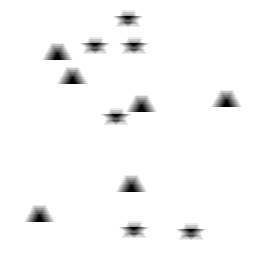
Squares: 0
Triangles: 6
Stars: 6
Total shapes: 12